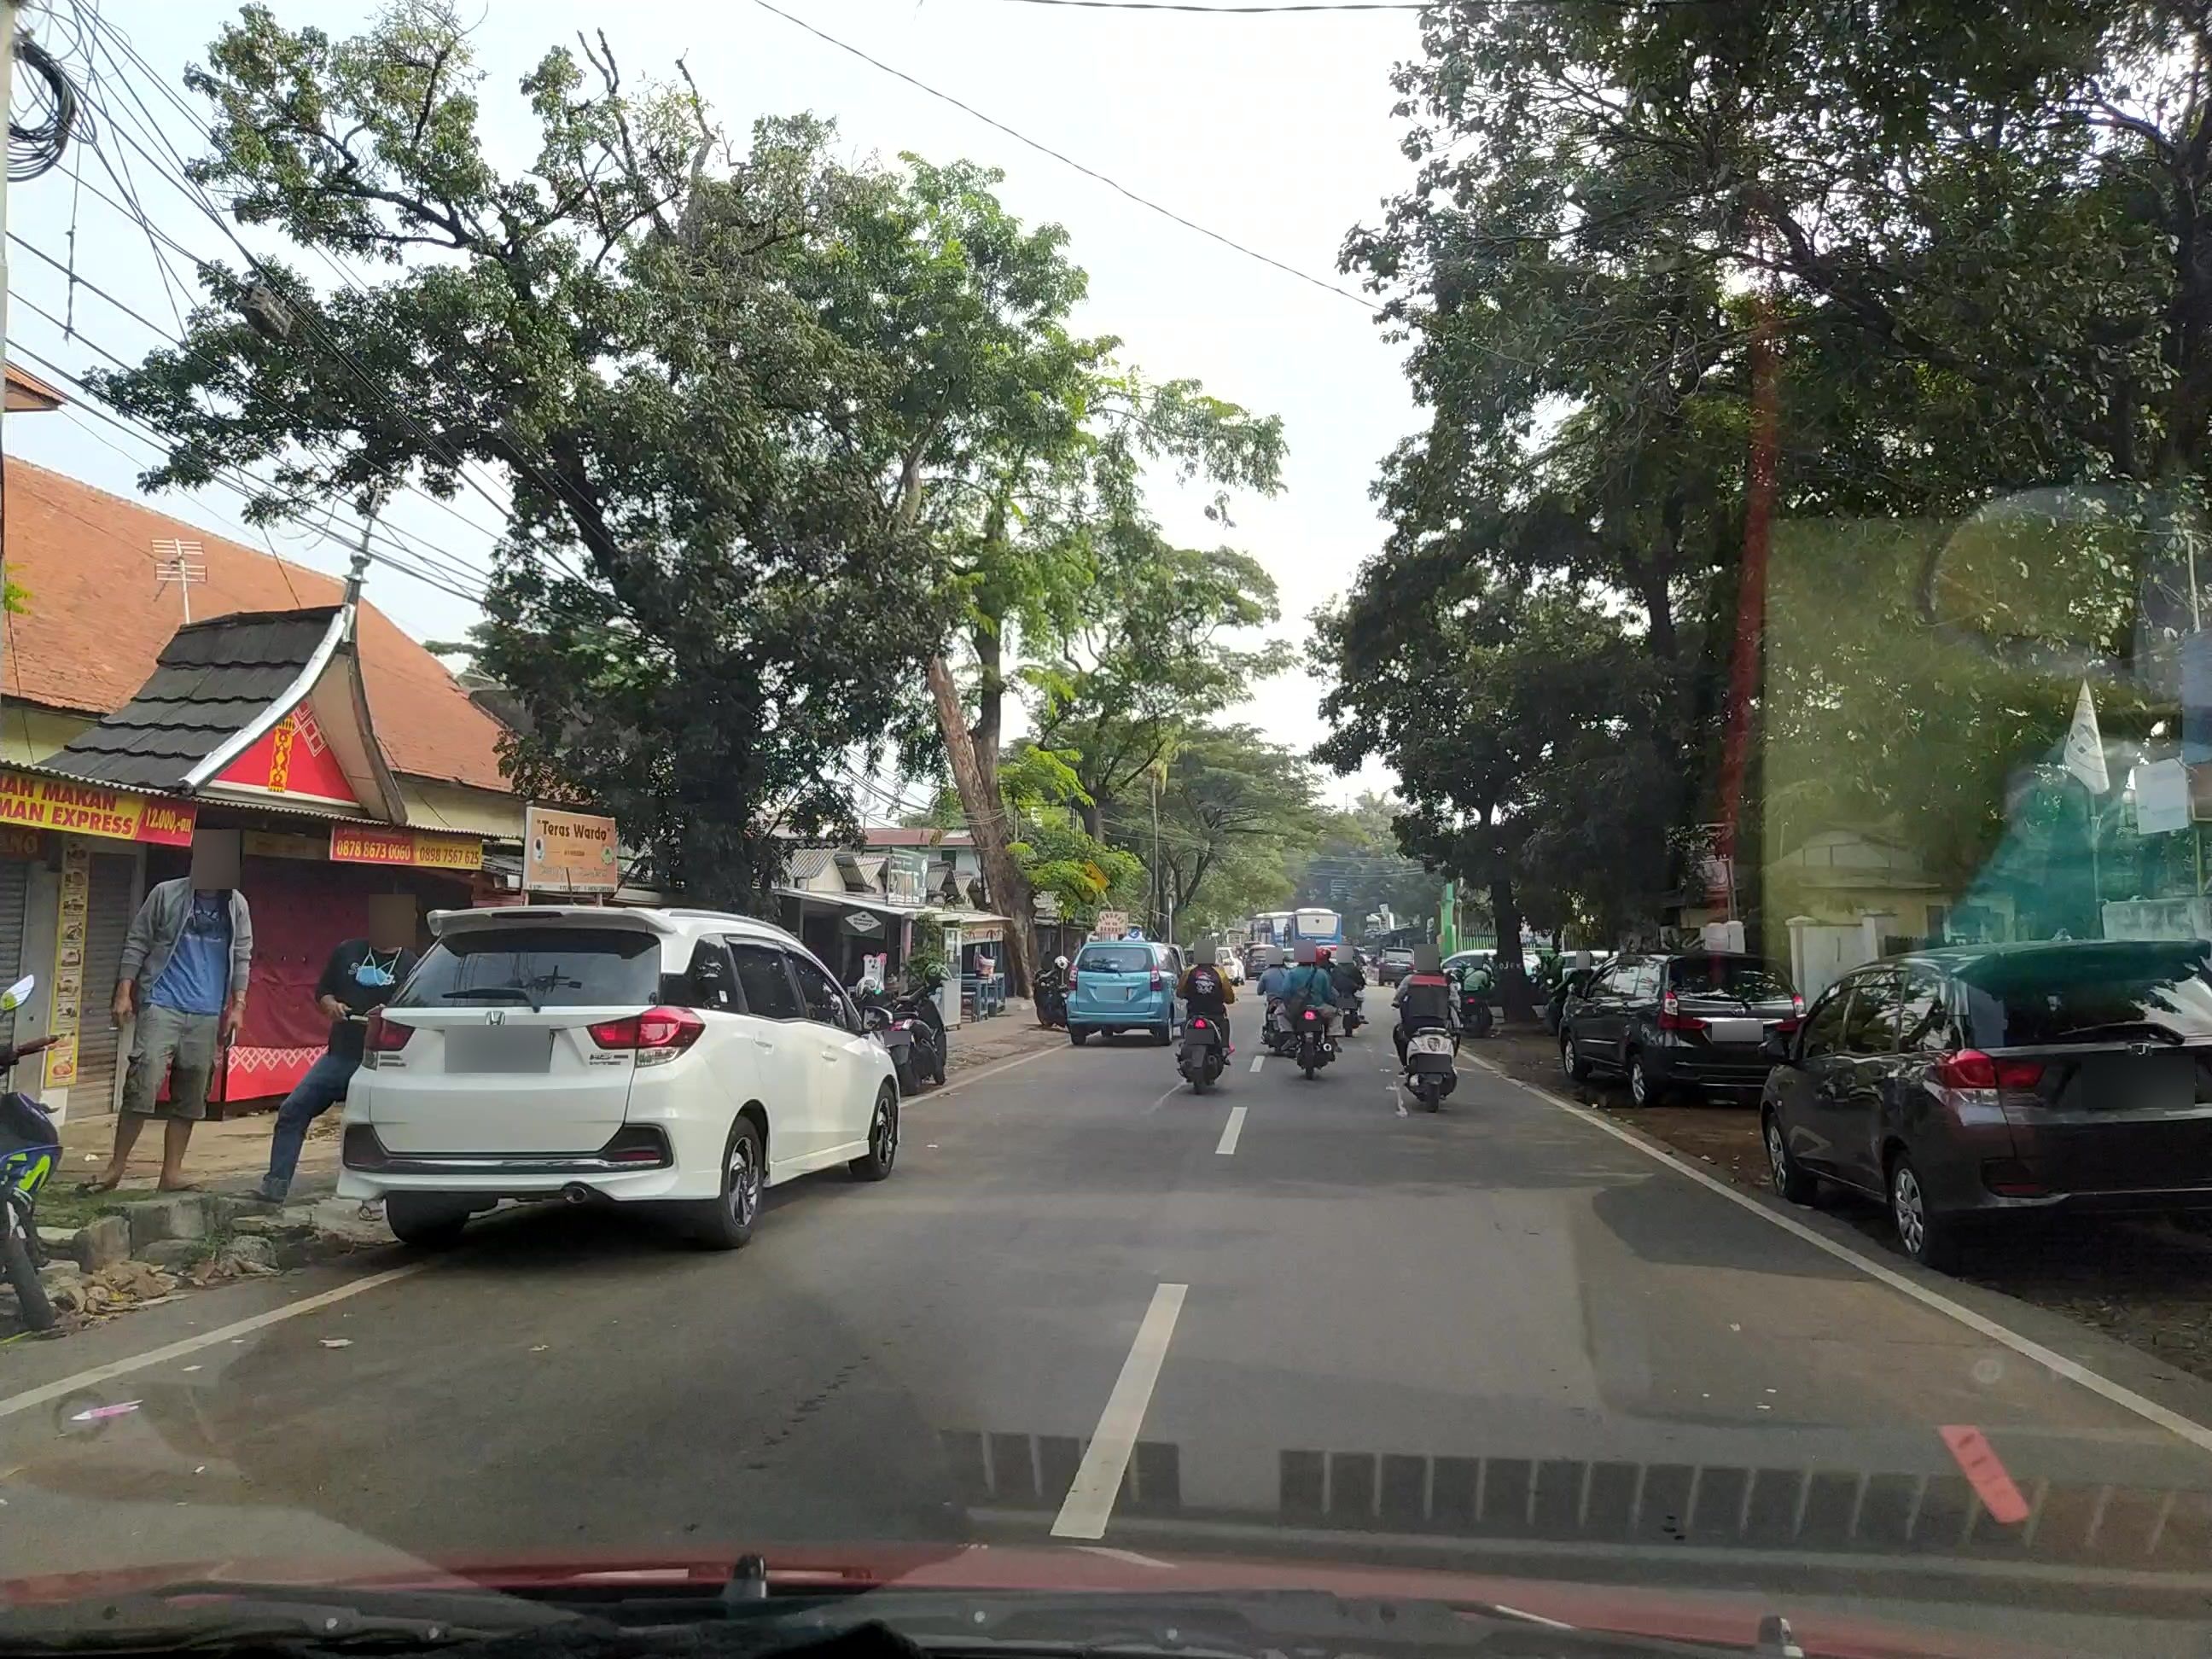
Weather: cloudy
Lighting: day
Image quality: good
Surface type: driving surface
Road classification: tertiary
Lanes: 2
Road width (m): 6
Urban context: urban centre
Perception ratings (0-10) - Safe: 5.45, Lively: 7.94, Beautiful: 6.06, Boring: 1.07, Depressing: 1.53, Wealthy: 5.12